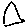
Label: triangle